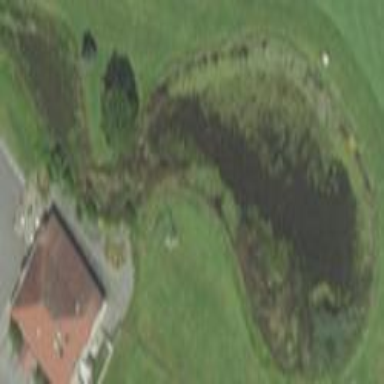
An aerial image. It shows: Water hazard on golf course.